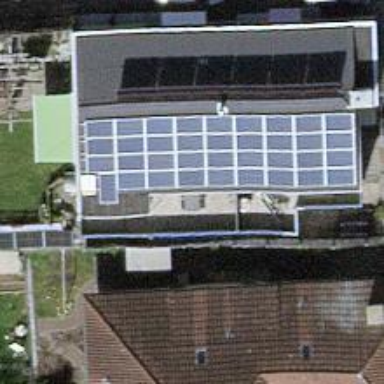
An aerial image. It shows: Solar power generator with photovoltaic panels.